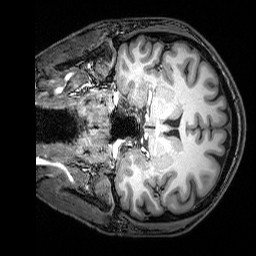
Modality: T1w
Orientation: coronal
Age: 28
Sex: male
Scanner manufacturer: siemens
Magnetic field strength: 3 T
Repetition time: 2.53 s
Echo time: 0.00388 s